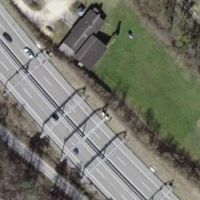
EUNIS habitat code: 57
Species observed at this site:
Milvus milvus